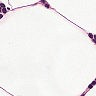
Metastatic tissue present: no